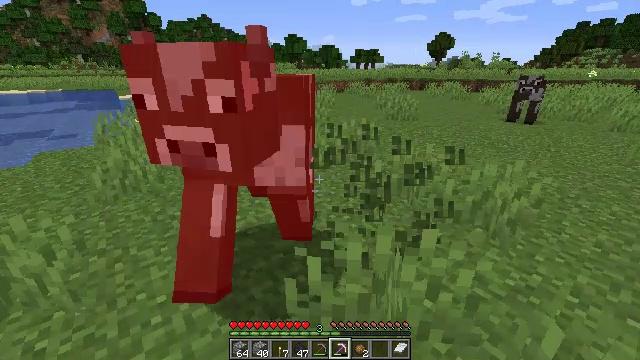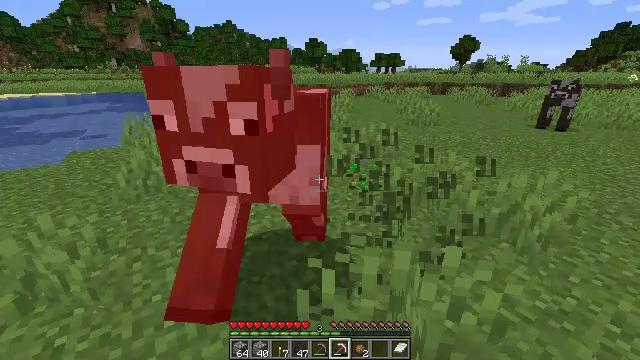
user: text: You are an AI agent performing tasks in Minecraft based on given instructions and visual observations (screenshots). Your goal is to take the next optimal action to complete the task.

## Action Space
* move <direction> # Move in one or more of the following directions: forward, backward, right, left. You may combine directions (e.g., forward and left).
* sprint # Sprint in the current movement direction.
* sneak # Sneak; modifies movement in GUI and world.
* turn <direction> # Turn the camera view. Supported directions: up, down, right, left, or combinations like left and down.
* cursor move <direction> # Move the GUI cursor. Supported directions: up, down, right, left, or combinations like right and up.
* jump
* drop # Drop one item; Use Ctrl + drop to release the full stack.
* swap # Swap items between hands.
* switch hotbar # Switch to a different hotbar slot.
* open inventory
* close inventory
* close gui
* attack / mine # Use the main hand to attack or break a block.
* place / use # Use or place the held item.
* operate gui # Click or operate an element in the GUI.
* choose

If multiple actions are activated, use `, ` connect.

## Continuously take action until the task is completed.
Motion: motion action
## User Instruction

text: Mine the grass in the plains.
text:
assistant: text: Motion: move forward, turn left
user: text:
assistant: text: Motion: no_op